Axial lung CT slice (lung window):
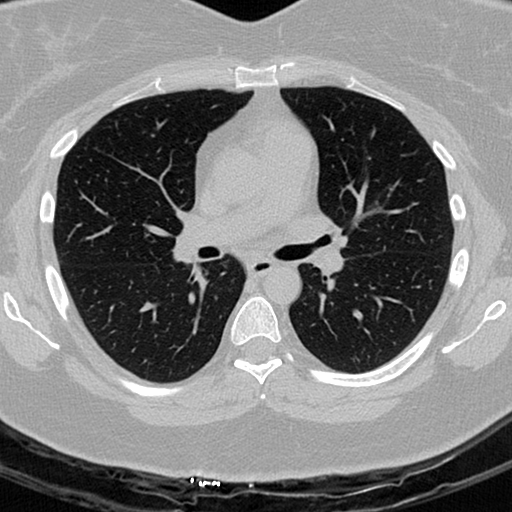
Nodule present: no